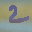
Label: 2